Question: Hi I am trying to read from a file and print it on terminal. But 'fwrite()' does not print anything. Can anyone please help! I cannot see the output from the file on the terminal. After debugging all I can see is program is not entering into while loop used before 'fwrite()'.
'''
#include <stdio.h>
#include <stdlib.h>
#include <fcntl.h>
#include <errno.h>
#include <sys/types.h>
#include <unistd.h>
#define BUF_SIZE 128
int main(int argc, char* argv[])
{
int BATT_fd, ret_write, ret_read, i;
char buffer[BUF_SIZE];
if(argc != 2)
{
printf ("
Usage: cp file1 file2
");
return 1;
}
BATT_fd = open (argv [1], O_RDWR | O_CREAT, S_IRWXU);
if (BATT_fd == -1)
{
perror ("open");
return 2;
}
printf("
file opened successfully with file desc %d
", BATT_fd);
printf("enter data into file
");
scanf("%[^
]", buffer);
if((ret_write = write (BATT_fd, &buffer, BUF_SIZE)) == 0)
{
printf("nothing is write");
}
else if((ret_write = write (BATT_fd, &buffer, BUF_SIZE)) == -1)
{
printf("write error");
}
else
{
printf("wrote %d characters to file
", ret_write);
printf("address writeen is %x
", buffer[i]);
}
if((ret_read = read(BATT_fd, &buffer, BUF_SIZE)) > 0)
{
perror("read");
return 4;
}
else
{
while((ret_read = read (BATT_fd, &buffer, BUF_SIZE)) > 0)
{
fwrite(buffer, 1, ret_read, stdout);
}
}
close (BATT_fd);
return 0;
}
'''
output:

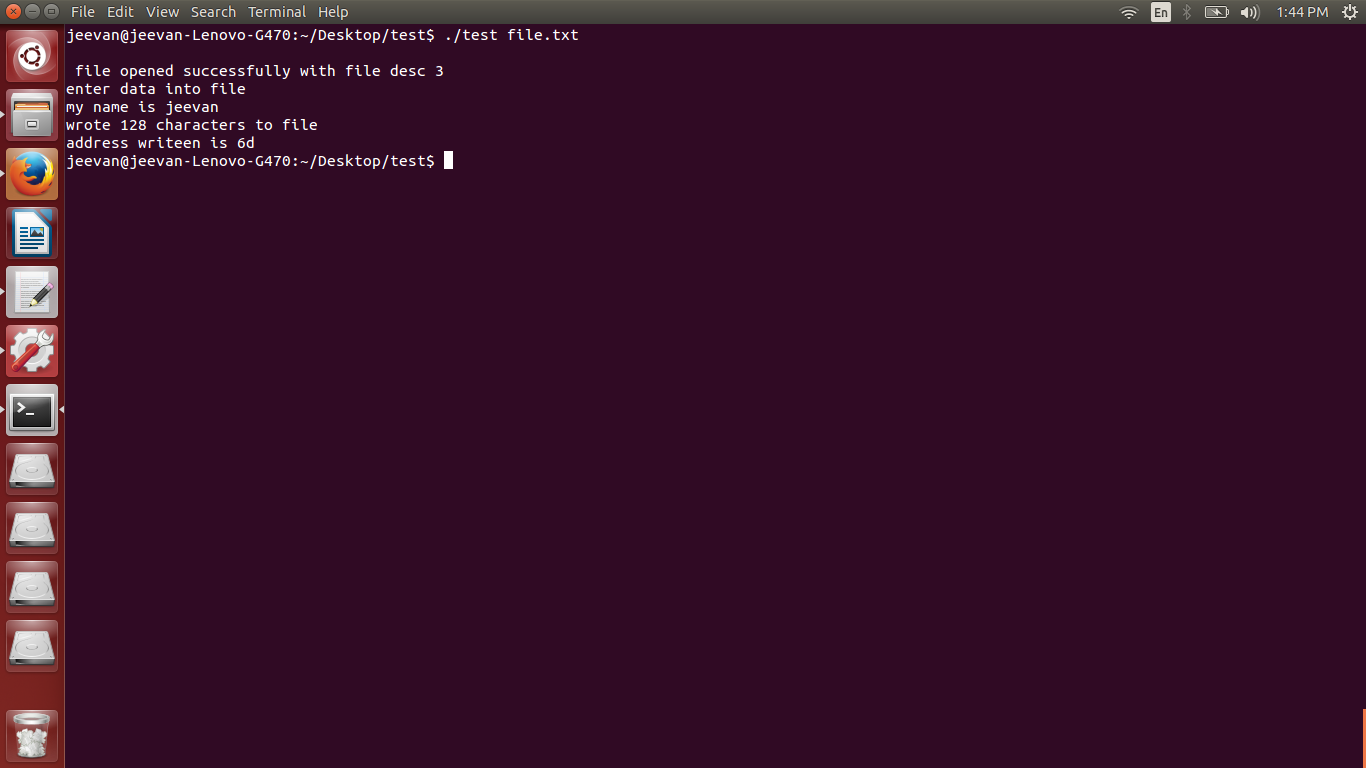
Answer: Before reading data from file, you need to move current position in file to the begining. That's because your write operations have moved current position to the end of file, so there is nothing left for reading ;).
see fseek
lseek would be better in your case (see comments)